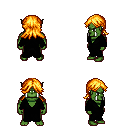
a pixel art fantasy rpg character, male body template, orc, green skin, black robe, metal pants, light blonde loose hair, four views (front, back, left, right), 2x2 character sprite sheet, small pixel art, hard edges, no anti-aliasing